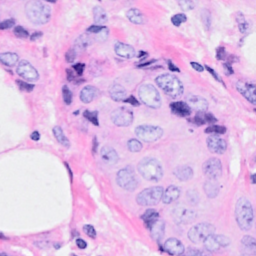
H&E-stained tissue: Breast